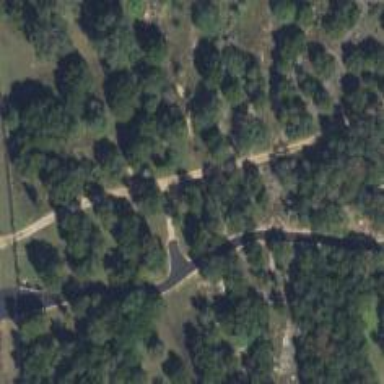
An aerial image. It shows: Driveway leading to service road.